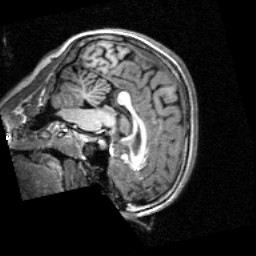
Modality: T1w
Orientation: sagittal
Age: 19
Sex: female